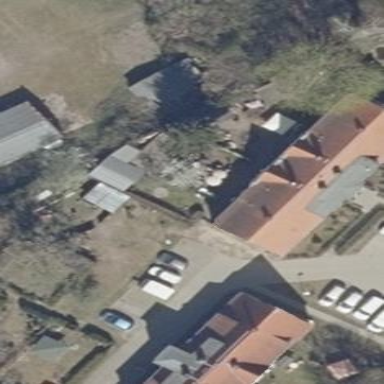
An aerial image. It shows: Gabled roof on residential building.